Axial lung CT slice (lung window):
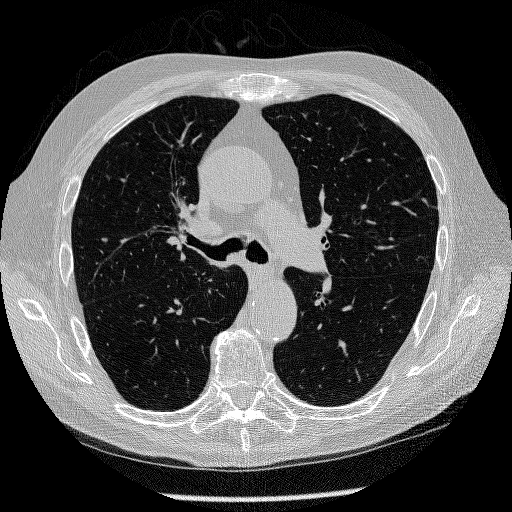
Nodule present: yes
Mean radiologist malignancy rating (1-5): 3